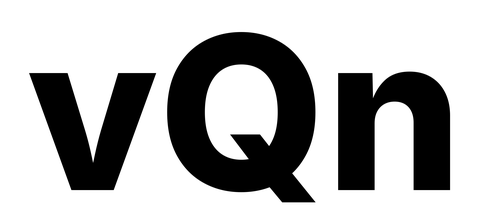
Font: Inter_ExtraBold